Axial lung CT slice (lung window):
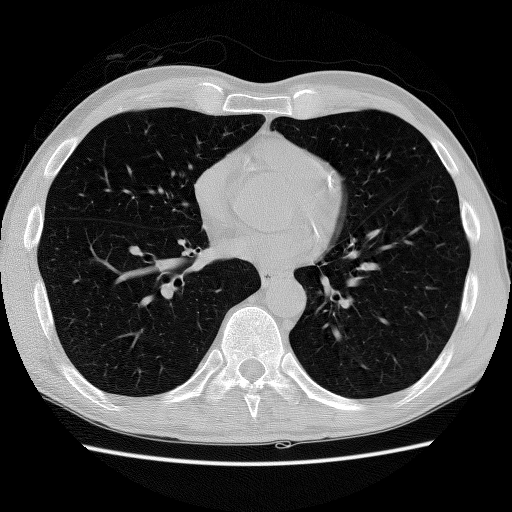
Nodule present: no